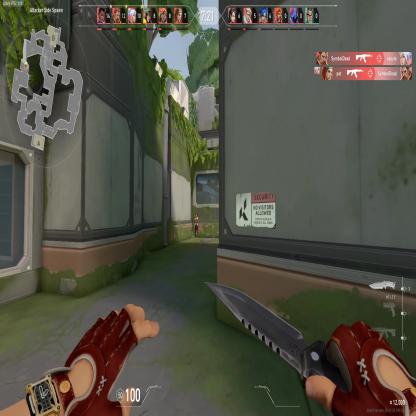
Label: enemy